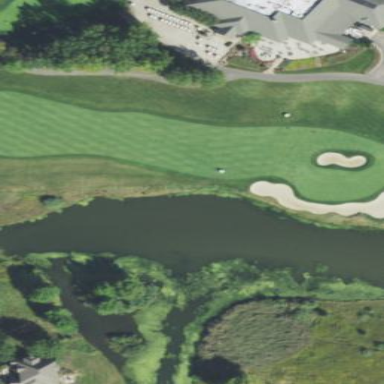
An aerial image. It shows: Grassy area designated as golf fairway.